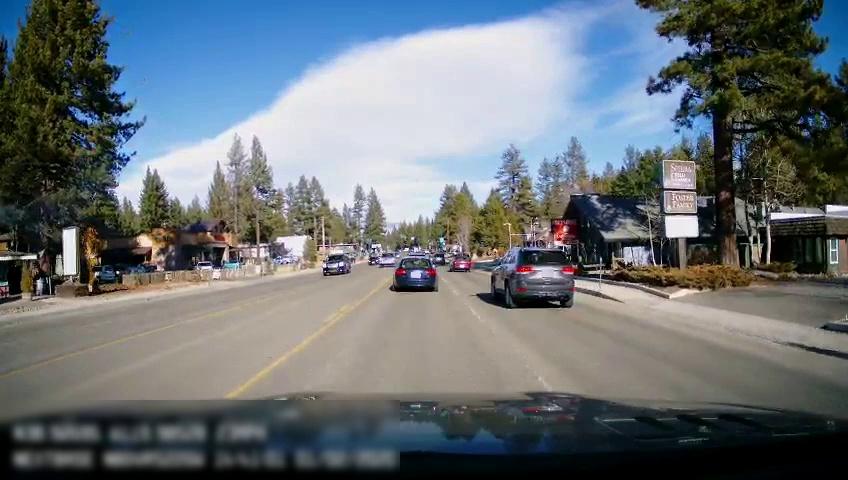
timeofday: Day
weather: Sunny
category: Drivable Space
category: Vehicles | Car
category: Vehicles | Car
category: Vehicles | Truck
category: Vehicles | SUV
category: Vehicles | Truck
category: Vehicles | SUV
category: Vehicles | Car
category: Vehicles | SUV
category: Vehicles | SUV
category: Vehicles | Car
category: Vehicles | SUV
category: Lanes | Opposite Lane
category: Lanes | Current Lane
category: Lanes | Current Lane